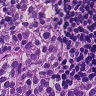
Metastatic tissue present: yes